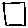
Label: square